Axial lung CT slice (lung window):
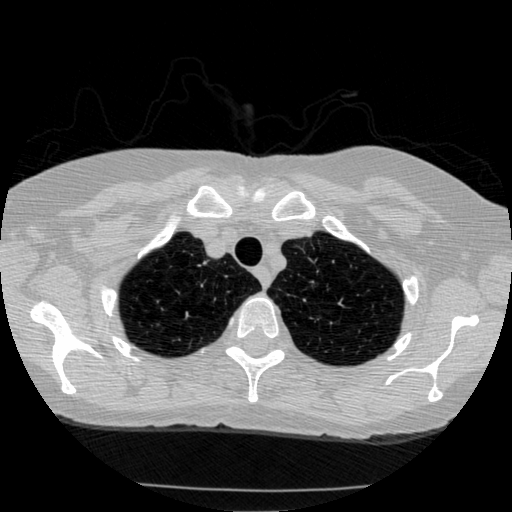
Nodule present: no